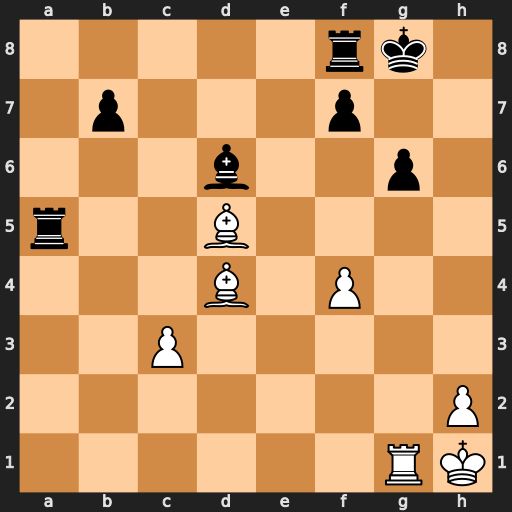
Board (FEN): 5rk1/1p3p2/3b2p1/r2B4/3B1P2/2P5/7P/6RK
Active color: w
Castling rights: -
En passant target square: -
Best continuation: Rxg6+ Kh7 Rxd6